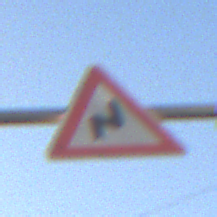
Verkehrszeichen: DoppelkurveRechts
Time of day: SunriseSunset
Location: Outdoor (Nature)
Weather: Clear
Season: NotSpecified
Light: Natural